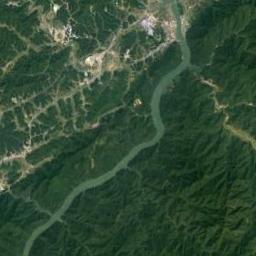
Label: river